Question: I'm working on a math game in the Unity game engine using C#, specifically a reusable component to teach the grid method for multiplication. For example, when given the numbers 34 and 13, it should generate a 3X3 grid (a header column and row for the multiplier and multiplicand place values and 2X2 for the number of places in the multiplier and multiplicand). Something that looks like this:

My issue is that I don't know the best way to extract the place values of the numbers (eg 34 -> 30 and 4). I was thinking of just converting it to a string, adding 0s to the higher place values based on its index, and converting it back to an int, but this seems like a bad solution. Is there a better way of doing this?
Note: I'll pretty much only be dealing with positive whole numbers, but the number of place values might vary.
---
Thanks to all who answered! Thought it might be helpful to post my Unity-specific solution that I constructed with all the replies:
'''
List<int> GetPlaceValues(int num) {
List<int> placeValues = new List<int>();
while (num > 0) {
placeValues.Add(num % 10);
num /= 10;
}
for(int i = 0;i<placeValues.Count;i++) {
placeValues[i] *= (int)Mathf.Pow(10, i);
}
placeValues.Reverse();
return placeValues;
}
'''
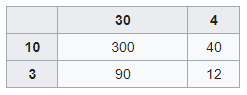
Answer: Take advantage of the way our number system works. Here's a basic example:
'''
string test = "12034";
for (int i = 0; i < test.Length; ++i) {
int digit = test[test.Length - i - 1] - '0';
digit *= (int)Math.Pow(10, i);
Console.WriteLine("digit = " + digit);
}
'''
Basically, it reads from the rightmost digit (assuming the input is an integer), and uses the convenient place value of the way our system works to calculate the meaning of the digit.
'test.Length - i - 1' treats the rightmost as 0, and indexes positive to the left of there.
'- '0'' converts from the encoding value for '0' to an actual digit.
<URL>